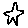
Label: star